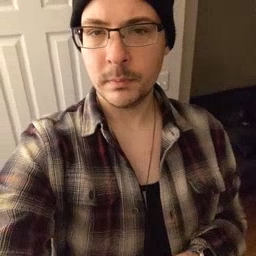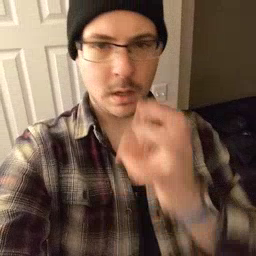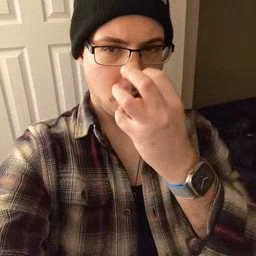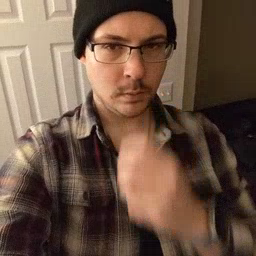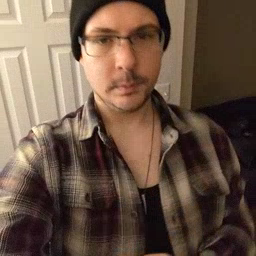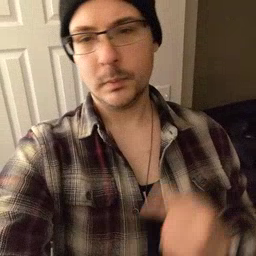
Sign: clown